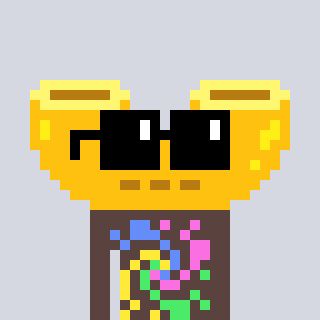
a pixel art character with square black sunglasses, a macaroni-shaped head and a darkbrown-colored body on a cool background